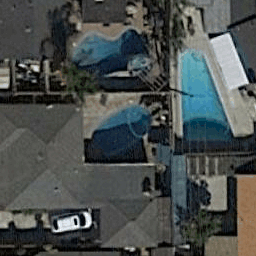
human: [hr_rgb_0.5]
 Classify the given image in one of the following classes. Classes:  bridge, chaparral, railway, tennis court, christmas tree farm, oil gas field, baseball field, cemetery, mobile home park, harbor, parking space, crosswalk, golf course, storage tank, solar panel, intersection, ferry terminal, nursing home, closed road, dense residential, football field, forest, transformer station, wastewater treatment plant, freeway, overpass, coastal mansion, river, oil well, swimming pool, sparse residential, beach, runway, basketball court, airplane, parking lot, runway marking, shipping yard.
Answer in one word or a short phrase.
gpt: swimming pool